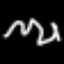
Label: squiggle